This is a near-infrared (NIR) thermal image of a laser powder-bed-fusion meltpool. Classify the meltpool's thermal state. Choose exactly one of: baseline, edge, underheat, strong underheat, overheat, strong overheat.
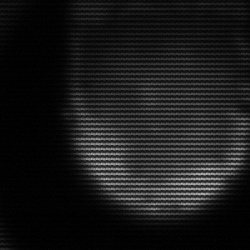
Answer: edge